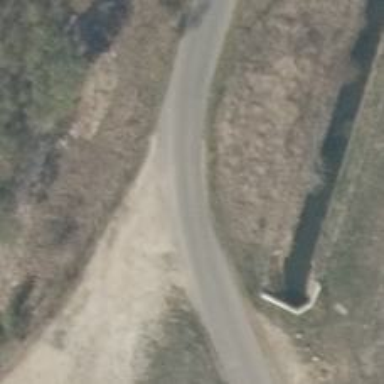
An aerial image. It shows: Unclassified road with asphalt surface.